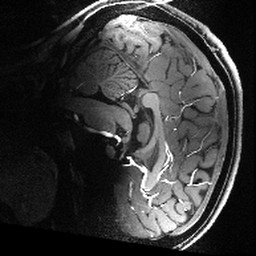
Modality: T1w
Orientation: sagittal
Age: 21
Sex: female
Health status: healthy
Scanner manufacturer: siemens
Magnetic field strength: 9.4 T
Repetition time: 3.8 s
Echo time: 0.0025 s